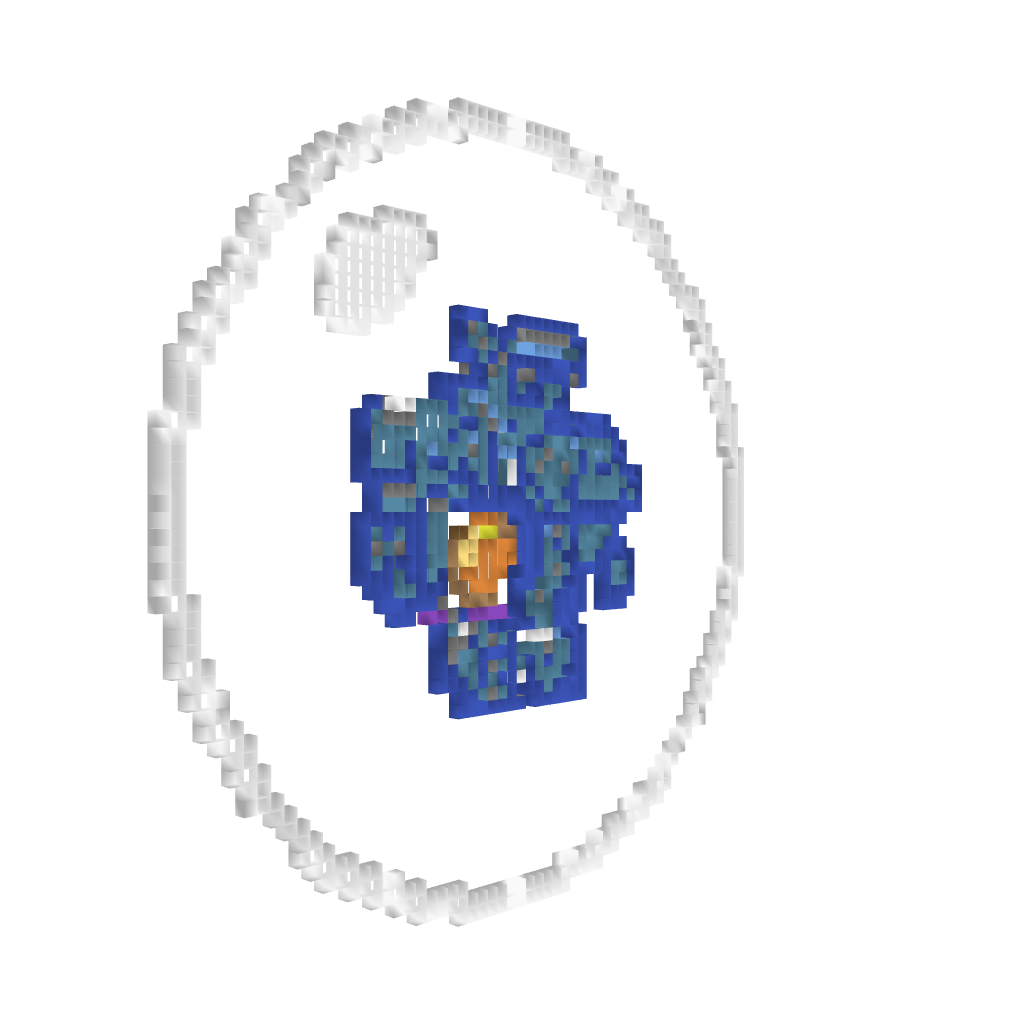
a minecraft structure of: cwu-01p (ErnieCIII) bad low quality